Question: We are using SharpRepository on top of EntityFramework 6, that's working great so far. We are also implementing full unit testing, in researching the approved method to unit test with SharpRepository is with the CacheRepository, this lets us populate a repo with consistent test data and then tests services and models against those test repositories. This is also working for the most part.
## The Issue
We have populated these repos successfully, with a single object, then we can pull that object out and test against it. but a new test use case, required us to test against multiple entries, when we add them, only the last entry is actually available in the Repo. I see this both from the unit test output, and inspecting the repo in the watch window while debugging, it only ever has one.
I have setup a standard cache strategy and an inmemory provider, i have also tried adding each object individually and as a list, with the Add function.
## The Code
the Setup
'''
[TestInitialize]
public void Initialize()
{
var sharpRepositoryConfiguration = new SharpRepositoryConfiguration();
sharpRepositoryConfiguration.AddCachingStrategy(new StandardCachingStrategyConfiguration("standard"));
sharpRepositoryConfiguration.AddCachingProvider(new InMemoryCachingProviderConfiguration("inmemory"));
sharpRepositoryConfiguration.AddRepository(new CacheRepositoryConfiguration("textFilter", "TextFilter", "standard", "inmemory"));
textFilterRepo = sharpRepositoryConfiguration.GetInstance<TextFilter, int>("textFilter");
}
[TestCleanup]
public void CleanUp()
{
textFilterRepo.Delete(c => true);
}
'''
these methods should only be called before and after each test method respectively, so it should not cause issue inside the method itself.
The Add
'''
List<TextFilter> badwords;
var badword1= new TextFilter
{
ID = 0,
FilterType = 1,
FilterText = "badword1",
DateTimeCreated = DateTime.Now
};
var badword2 = new TextFilter
{
ID = 1,
FilterType = 1,
FilterText = "badword2",
DateTimeCreated = DateTime.Now
};
var badword3 = new TextFilter
{
ID = 2,
FilterType = 1,
FilterText = "badword3",
DateTimeCreated = DateTime.Now
};
badwords = new List<TextFilter>
{
badword1,
badword2,
badword3
};
textFilterRepo.Add(badwords);
'''
As i said before i've tried both individual add calls and now the list, same results.
EDIT:

I'm not sure why CacheUsed is set to false, i do not have additional settings for these, but i'm wondering if this is part of the problem and if I need to call something explicitly to get this to work.
## Research
I've researched this fairly extensively, both Sharp Repository in general and unit testing with it specifically.
I've seen this SO, which led me to use the CacheRepository, <URL> . But I have not been able to find any info on this information. It could be that i have setup the caching for the repository incorrectly, but this is what it typically looks like in the examples i've seen. I have used this successfully in many unit tests, but have not had to populate multiple values before.
## Request
I'm looking for both help in identifying why this setup cannot add multiple objects to it's cache, and how i can change this code, or my unit test setup in general to be able to accommodate multiple objects in my CacheRepository.
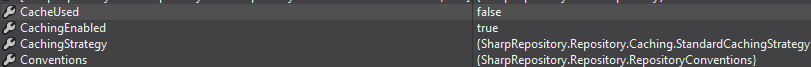
Answer: So i finally hopped into the Sharp Repo source code, and found my issues. First i will apologize, much of this could have been avoided, i sanitized my code example and naming conventions to make it easier to read, which covered up that my key value had a naming convention mismatch with Sharp Repo. the issue is that sharp uses a convention based mapping for ID (which is actually a huge convenience).

for those interested i found this by tracing through the AddItem method in the CacheRepositoryBase.cs. The convention specific code is in DefaultRepositoryConventions.cs you'd need to pull the source to see that obviously but for future knowledge seekers, if you're having issues that might be worth a check.
It's worth mentioning that i also got the [RepositoryPrimaryKey] Attribute to work, as well as renaming my property to match the convention, both worked equally well. The annotation will be particularly helpful with auto-generated EF entities by using a MetaData partial class.
Many thanks to @JeffTreuting, for is help.